You are looking at the continuous-wavelet transform of a rotating shaft's vibration signal. Diagnose the rotating machine from this image, choosing from: normal, misalignment, unbalance, looseness.
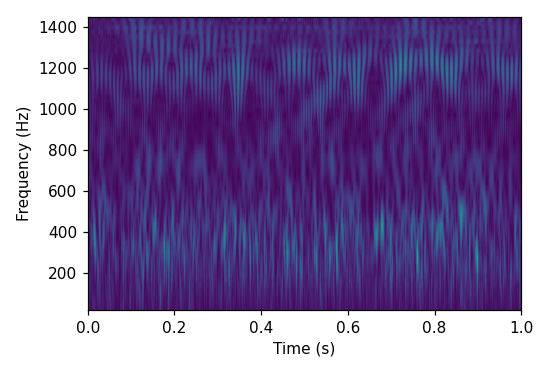
Answer: misalignment